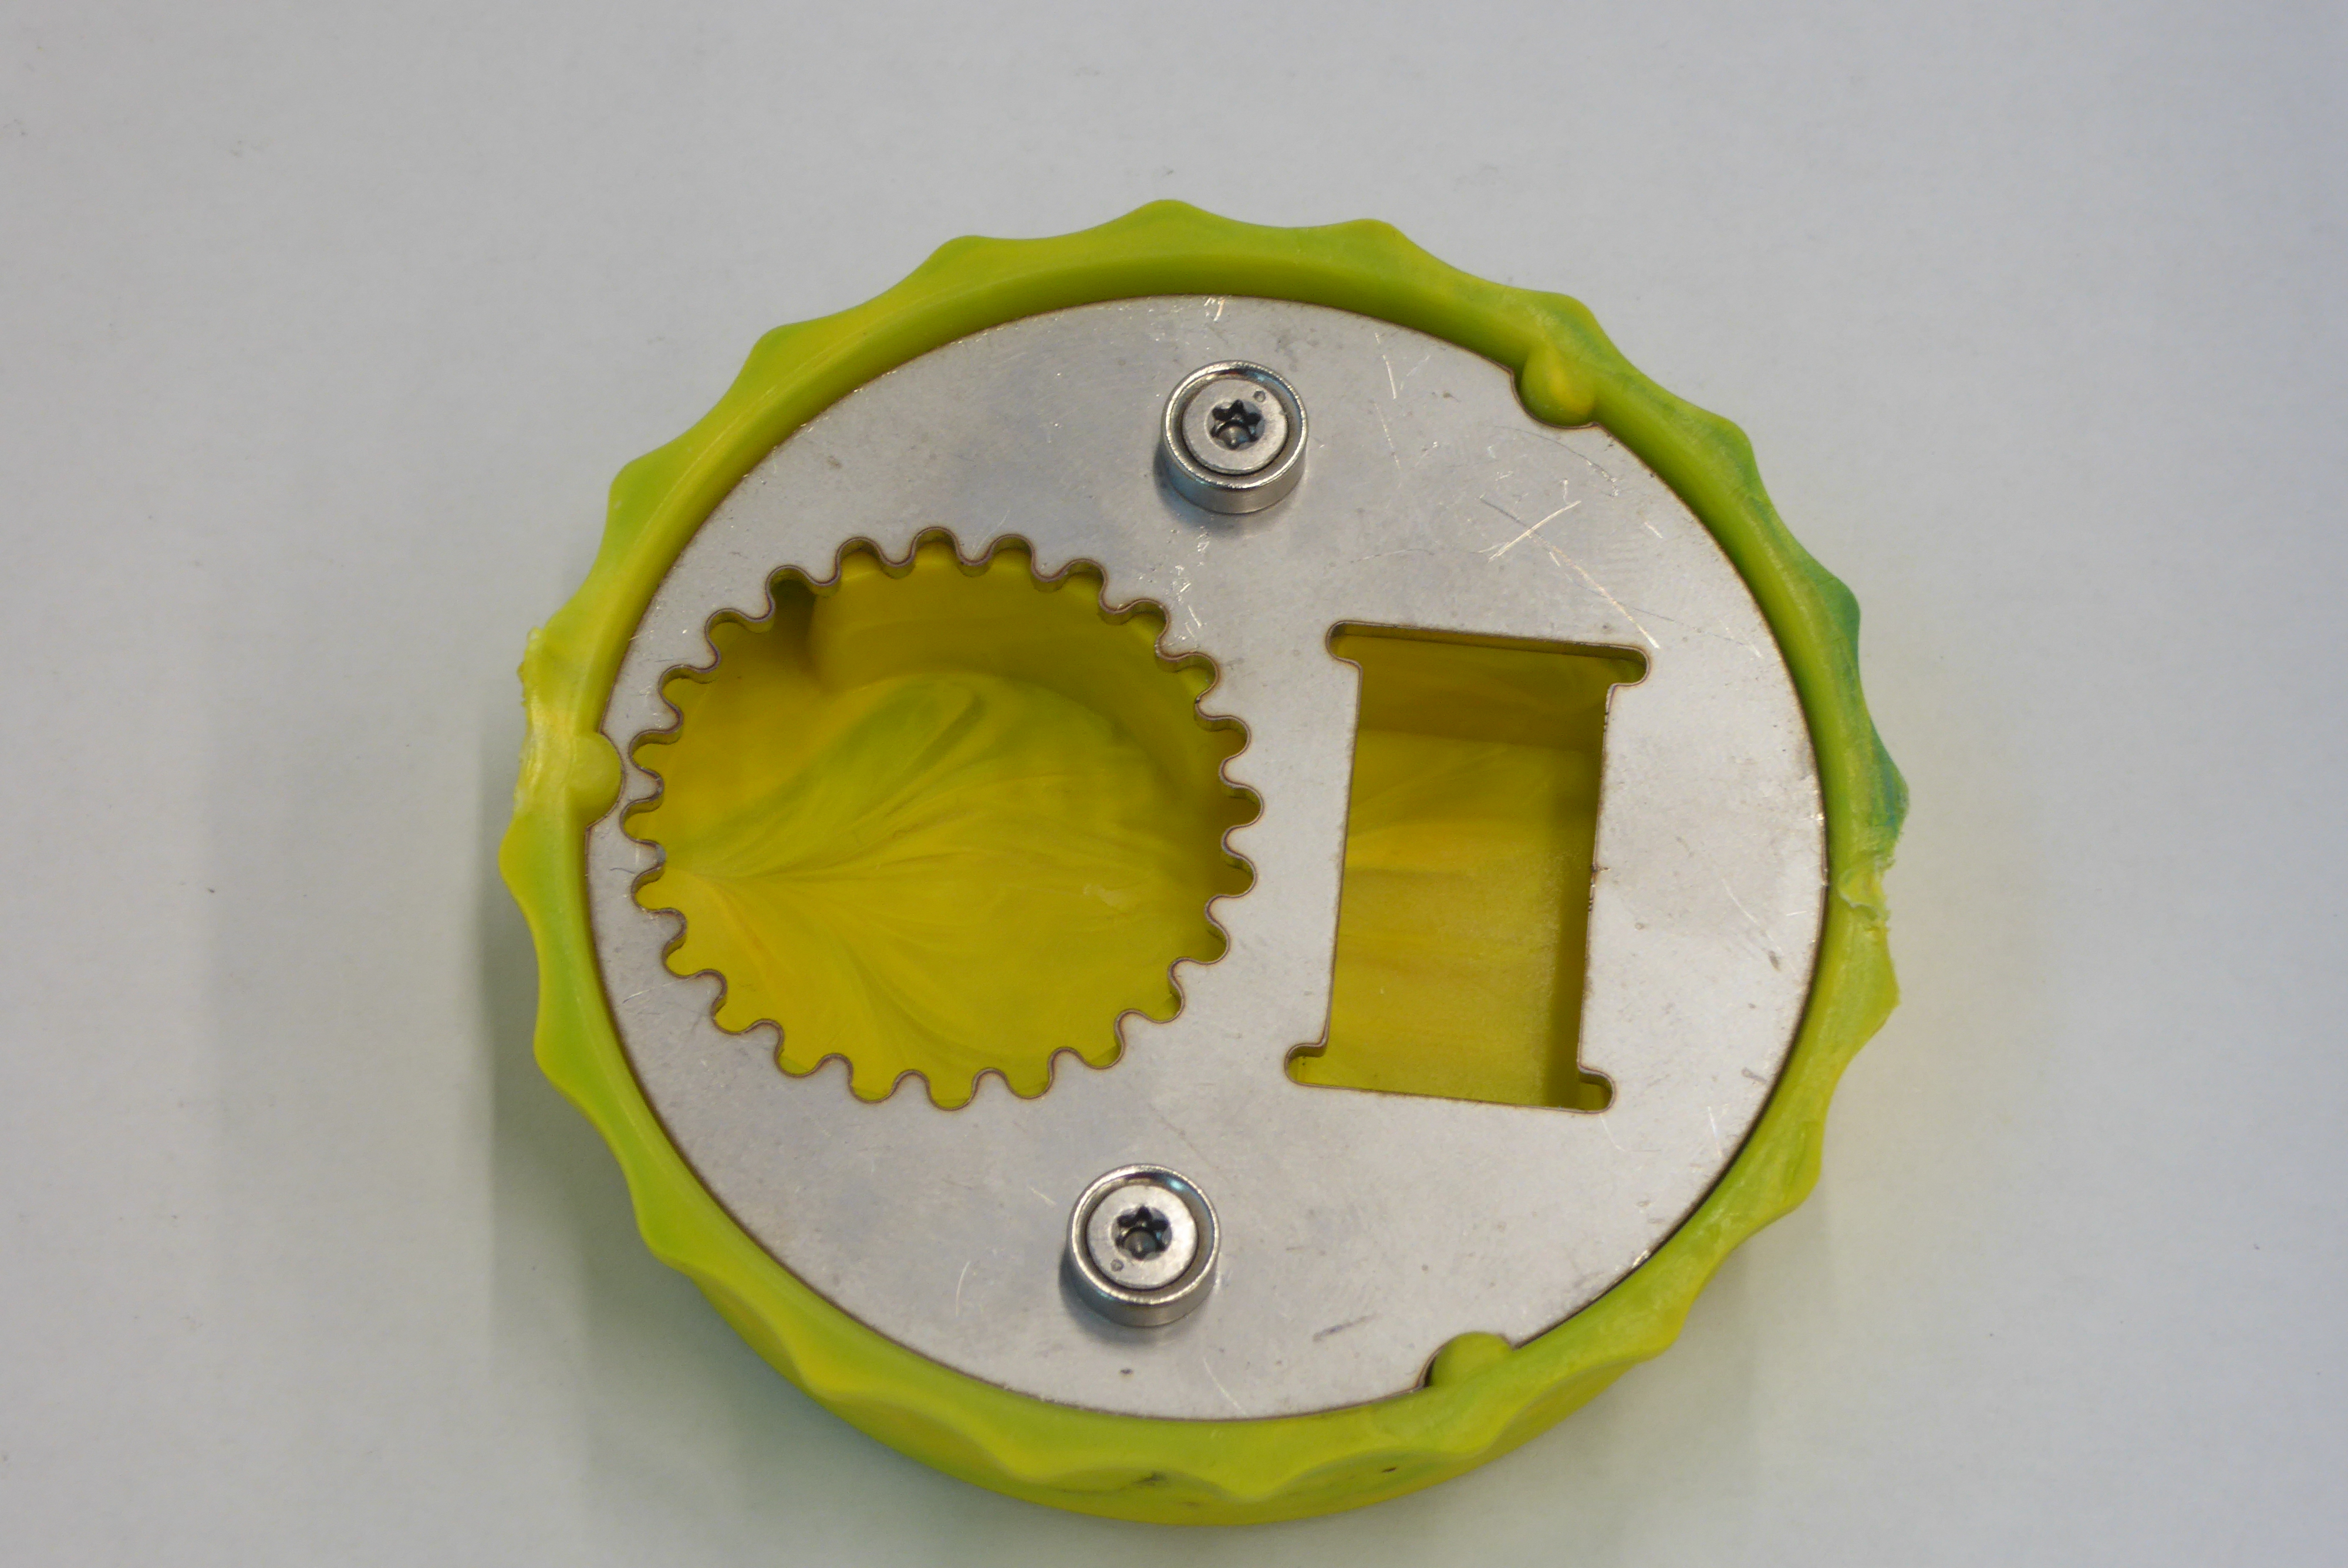
Label: Bottle Opener